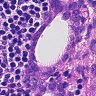
Metastatic tissue present: yes